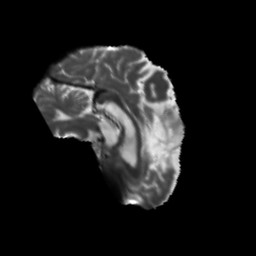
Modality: T2w
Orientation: sagittal
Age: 53
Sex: female
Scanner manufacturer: siemens
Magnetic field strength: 3 T
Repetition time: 5.47 s
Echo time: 0.0854 s